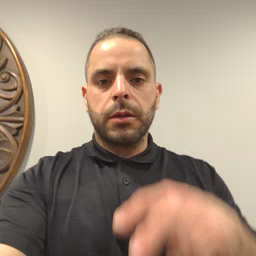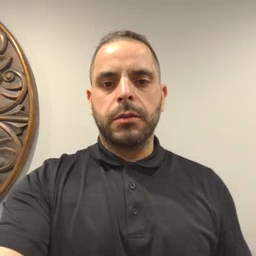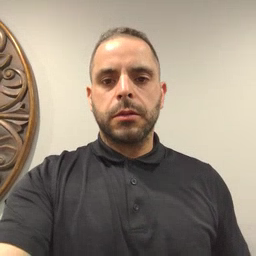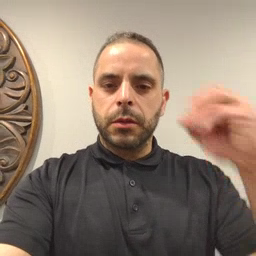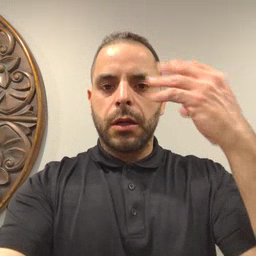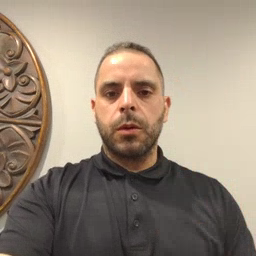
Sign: shower